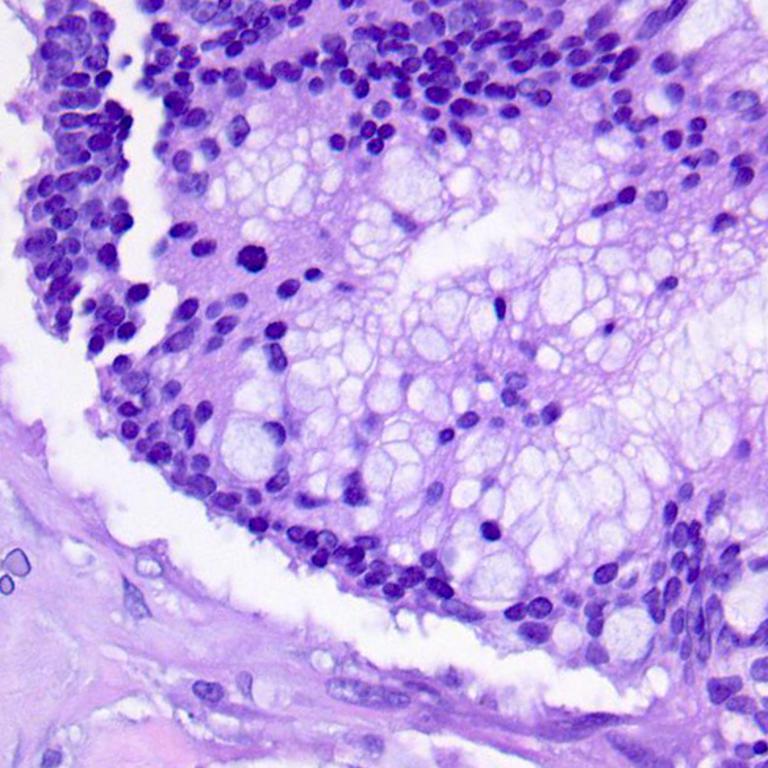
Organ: colon
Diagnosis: adenocarcinomas